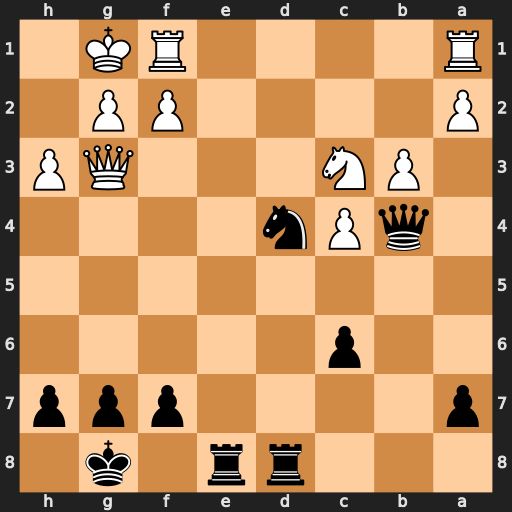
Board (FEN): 3rr1k1/p4ppp/2p5/8/1qPn4/1PN3QP/P4PP1/R4RK1
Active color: b
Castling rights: -
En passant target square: -
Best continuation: Qxc3 Qxc3 Ne2+ Kh2 Nxc3